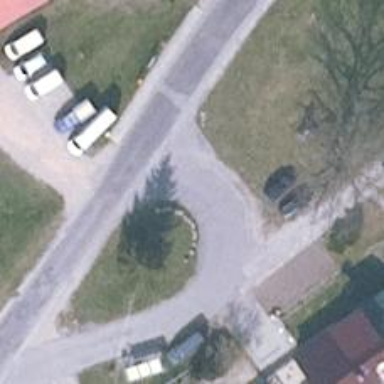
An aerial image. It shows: Residential road.